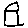
Label: house